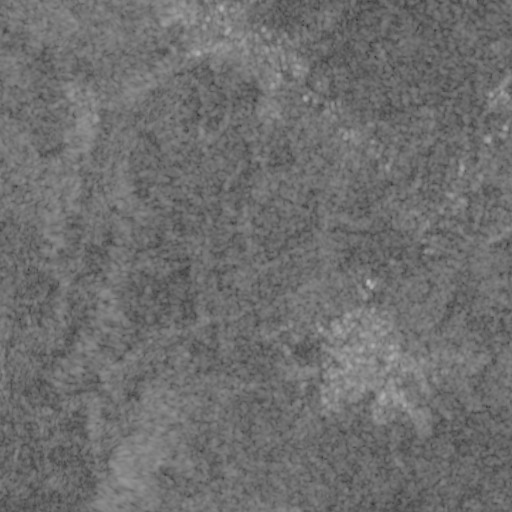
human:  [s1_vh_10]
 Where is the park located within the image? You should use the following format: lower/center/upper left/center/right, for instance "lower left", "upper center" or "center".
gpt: The park is located in the upper center of the image.
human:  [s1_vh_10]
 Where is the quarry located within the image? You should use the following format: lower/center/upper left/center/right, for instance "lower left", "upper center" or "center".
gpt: The quarry is located in the lower center of the image.
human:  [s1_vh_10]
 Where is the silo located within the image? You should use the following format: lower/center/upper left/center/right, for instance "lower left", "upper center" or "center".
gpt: The silo is located in the upper right of the image.
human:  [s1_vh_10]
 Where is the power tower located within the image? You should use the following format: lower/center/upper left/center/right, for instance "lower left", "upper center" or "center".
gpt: There is no power tower in the image.

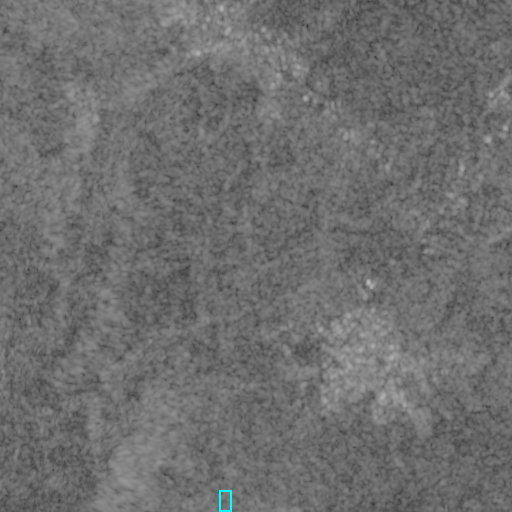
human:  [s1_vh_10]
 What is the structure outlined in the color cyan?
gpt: The structure outlined in cyan is a quarry.
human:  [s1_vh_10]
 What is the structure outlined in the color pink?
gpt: There is no pink outline.